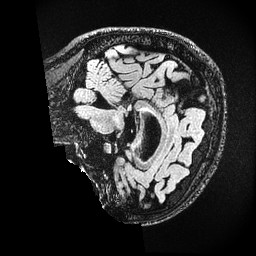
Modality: FLAIR
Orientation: sagittal
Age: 25
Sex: female
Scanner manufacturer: ge
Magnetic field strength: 3 T
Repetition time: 4.802 s
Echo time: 0.1163 s